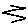
Label: zigzag